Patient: sex M, age 57
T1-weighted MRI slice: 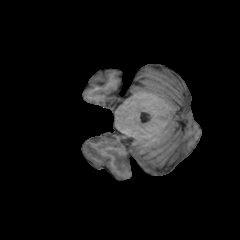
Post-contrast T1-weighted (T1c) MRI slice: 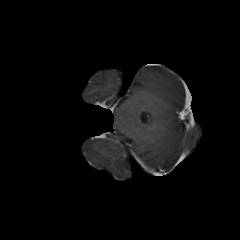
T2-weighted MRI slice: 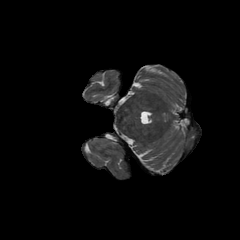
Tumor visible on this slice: no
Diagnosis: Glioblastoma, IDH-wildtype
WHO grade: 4